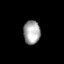
Tissue: prostate
Cell type: Epithelial cells
Senescence score: 0.686
Nuclear area (px): 392
Mean DAPI intensity: 165.709